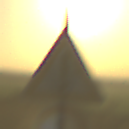
Verkehrszeichen: Gefahrenstelle
Zusatzzeichen unten: Geschwindigkeit5
Umgebung: Outdoor, Nature
Tageszeit: SunriseSunset
Wetter: Clear
Licht: Natural
Jahreszeit: NotSpecified
Kontrast: LowContrast